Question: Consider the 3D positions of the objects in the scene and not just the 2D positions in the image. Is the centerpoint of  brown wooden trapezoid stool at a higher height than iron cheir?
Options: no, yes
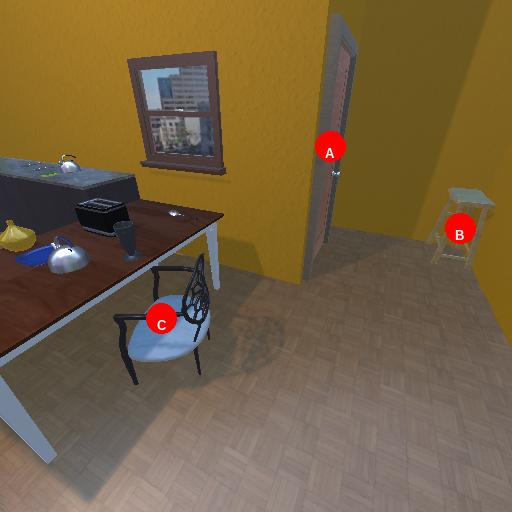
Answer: no